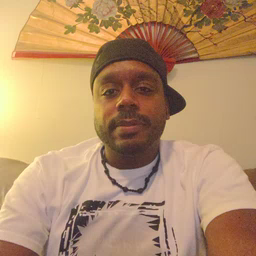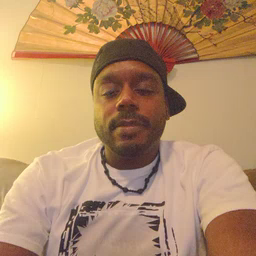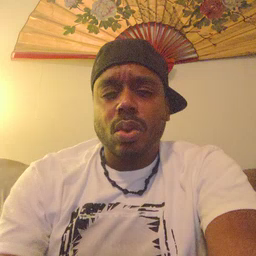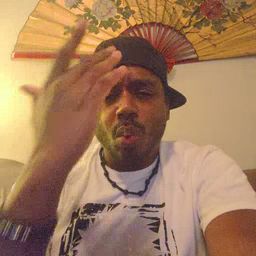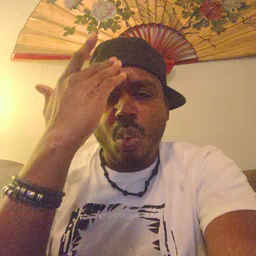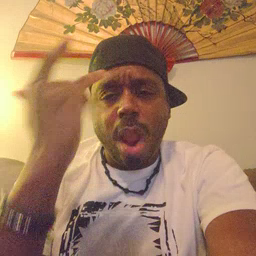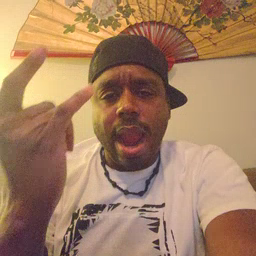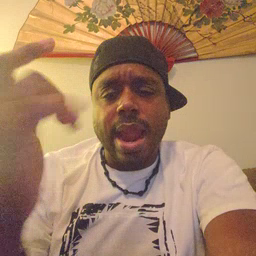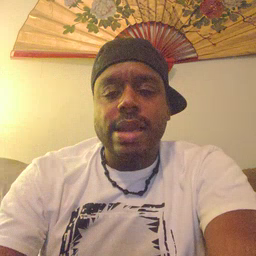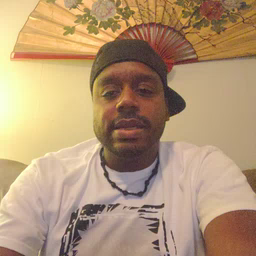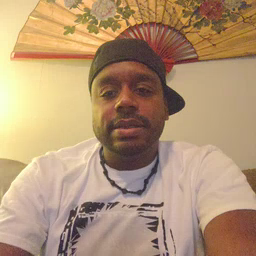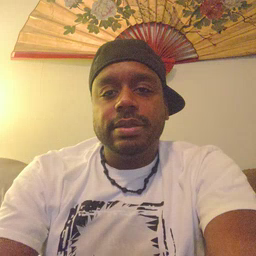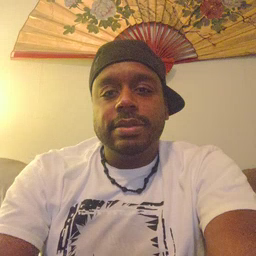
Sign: why